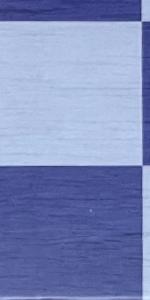
Label: Empty